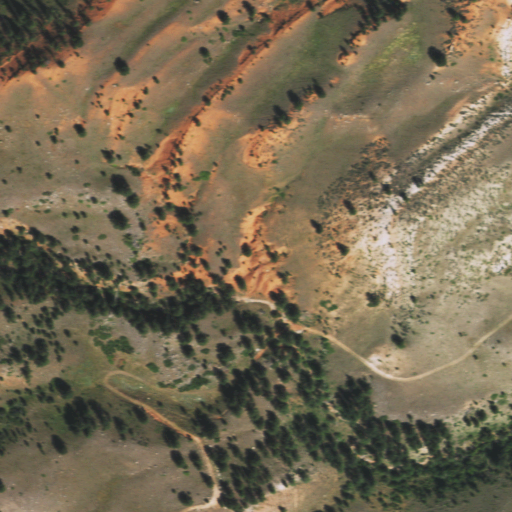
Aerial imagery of valley in Wyoming named Gossett Canyon containing shrub, grassland, and evergreen forest